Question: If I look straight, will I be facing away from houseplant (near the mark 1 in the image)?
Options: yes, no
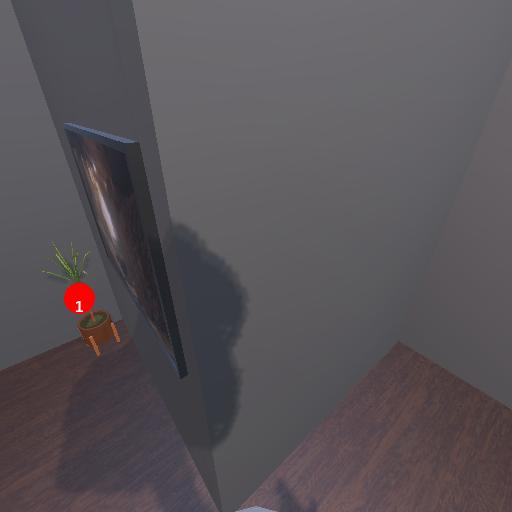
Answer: yes